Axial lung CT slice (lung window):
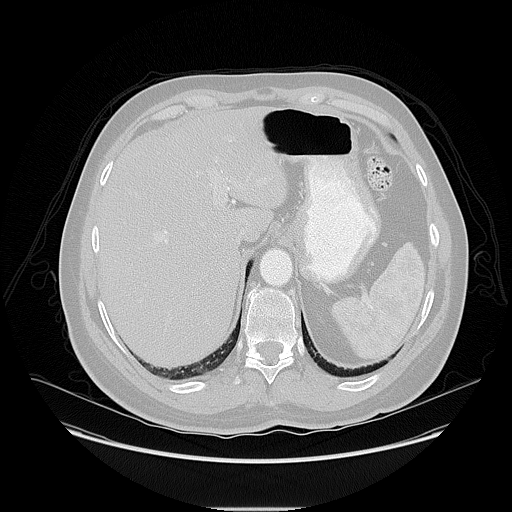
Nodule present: no